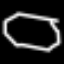
Label: octagon